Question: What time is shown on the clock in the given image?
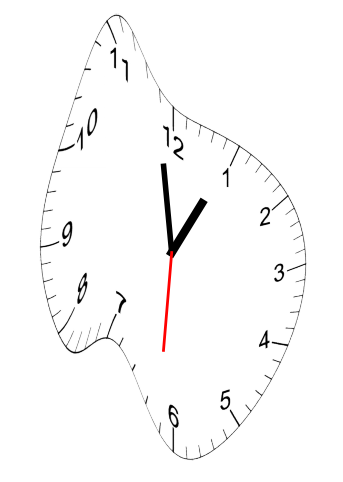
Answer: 12:58:31